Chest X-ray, PA view. Patient: 52 years old, sex M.
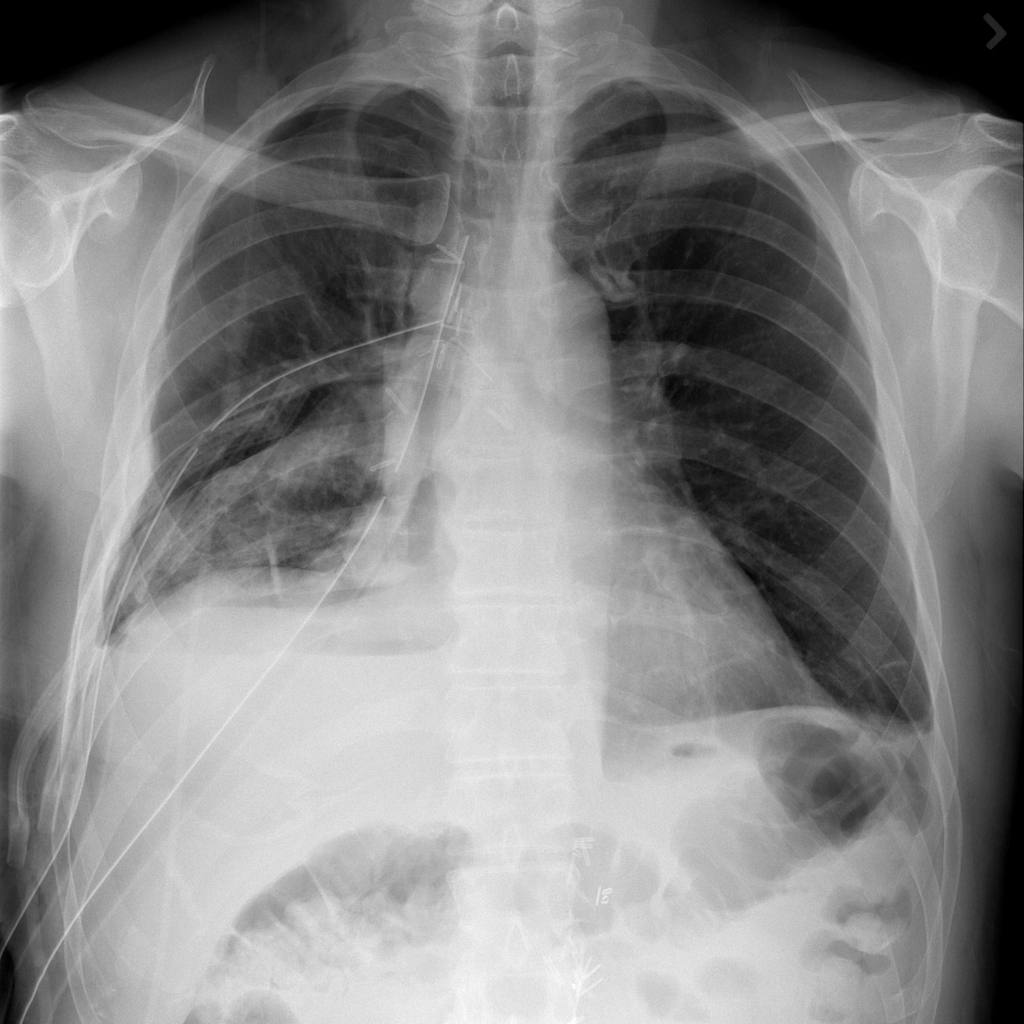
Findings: Effusion, Pneumothorax